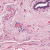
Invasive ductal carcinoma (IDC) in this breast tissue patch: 0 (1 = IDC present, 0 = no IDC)